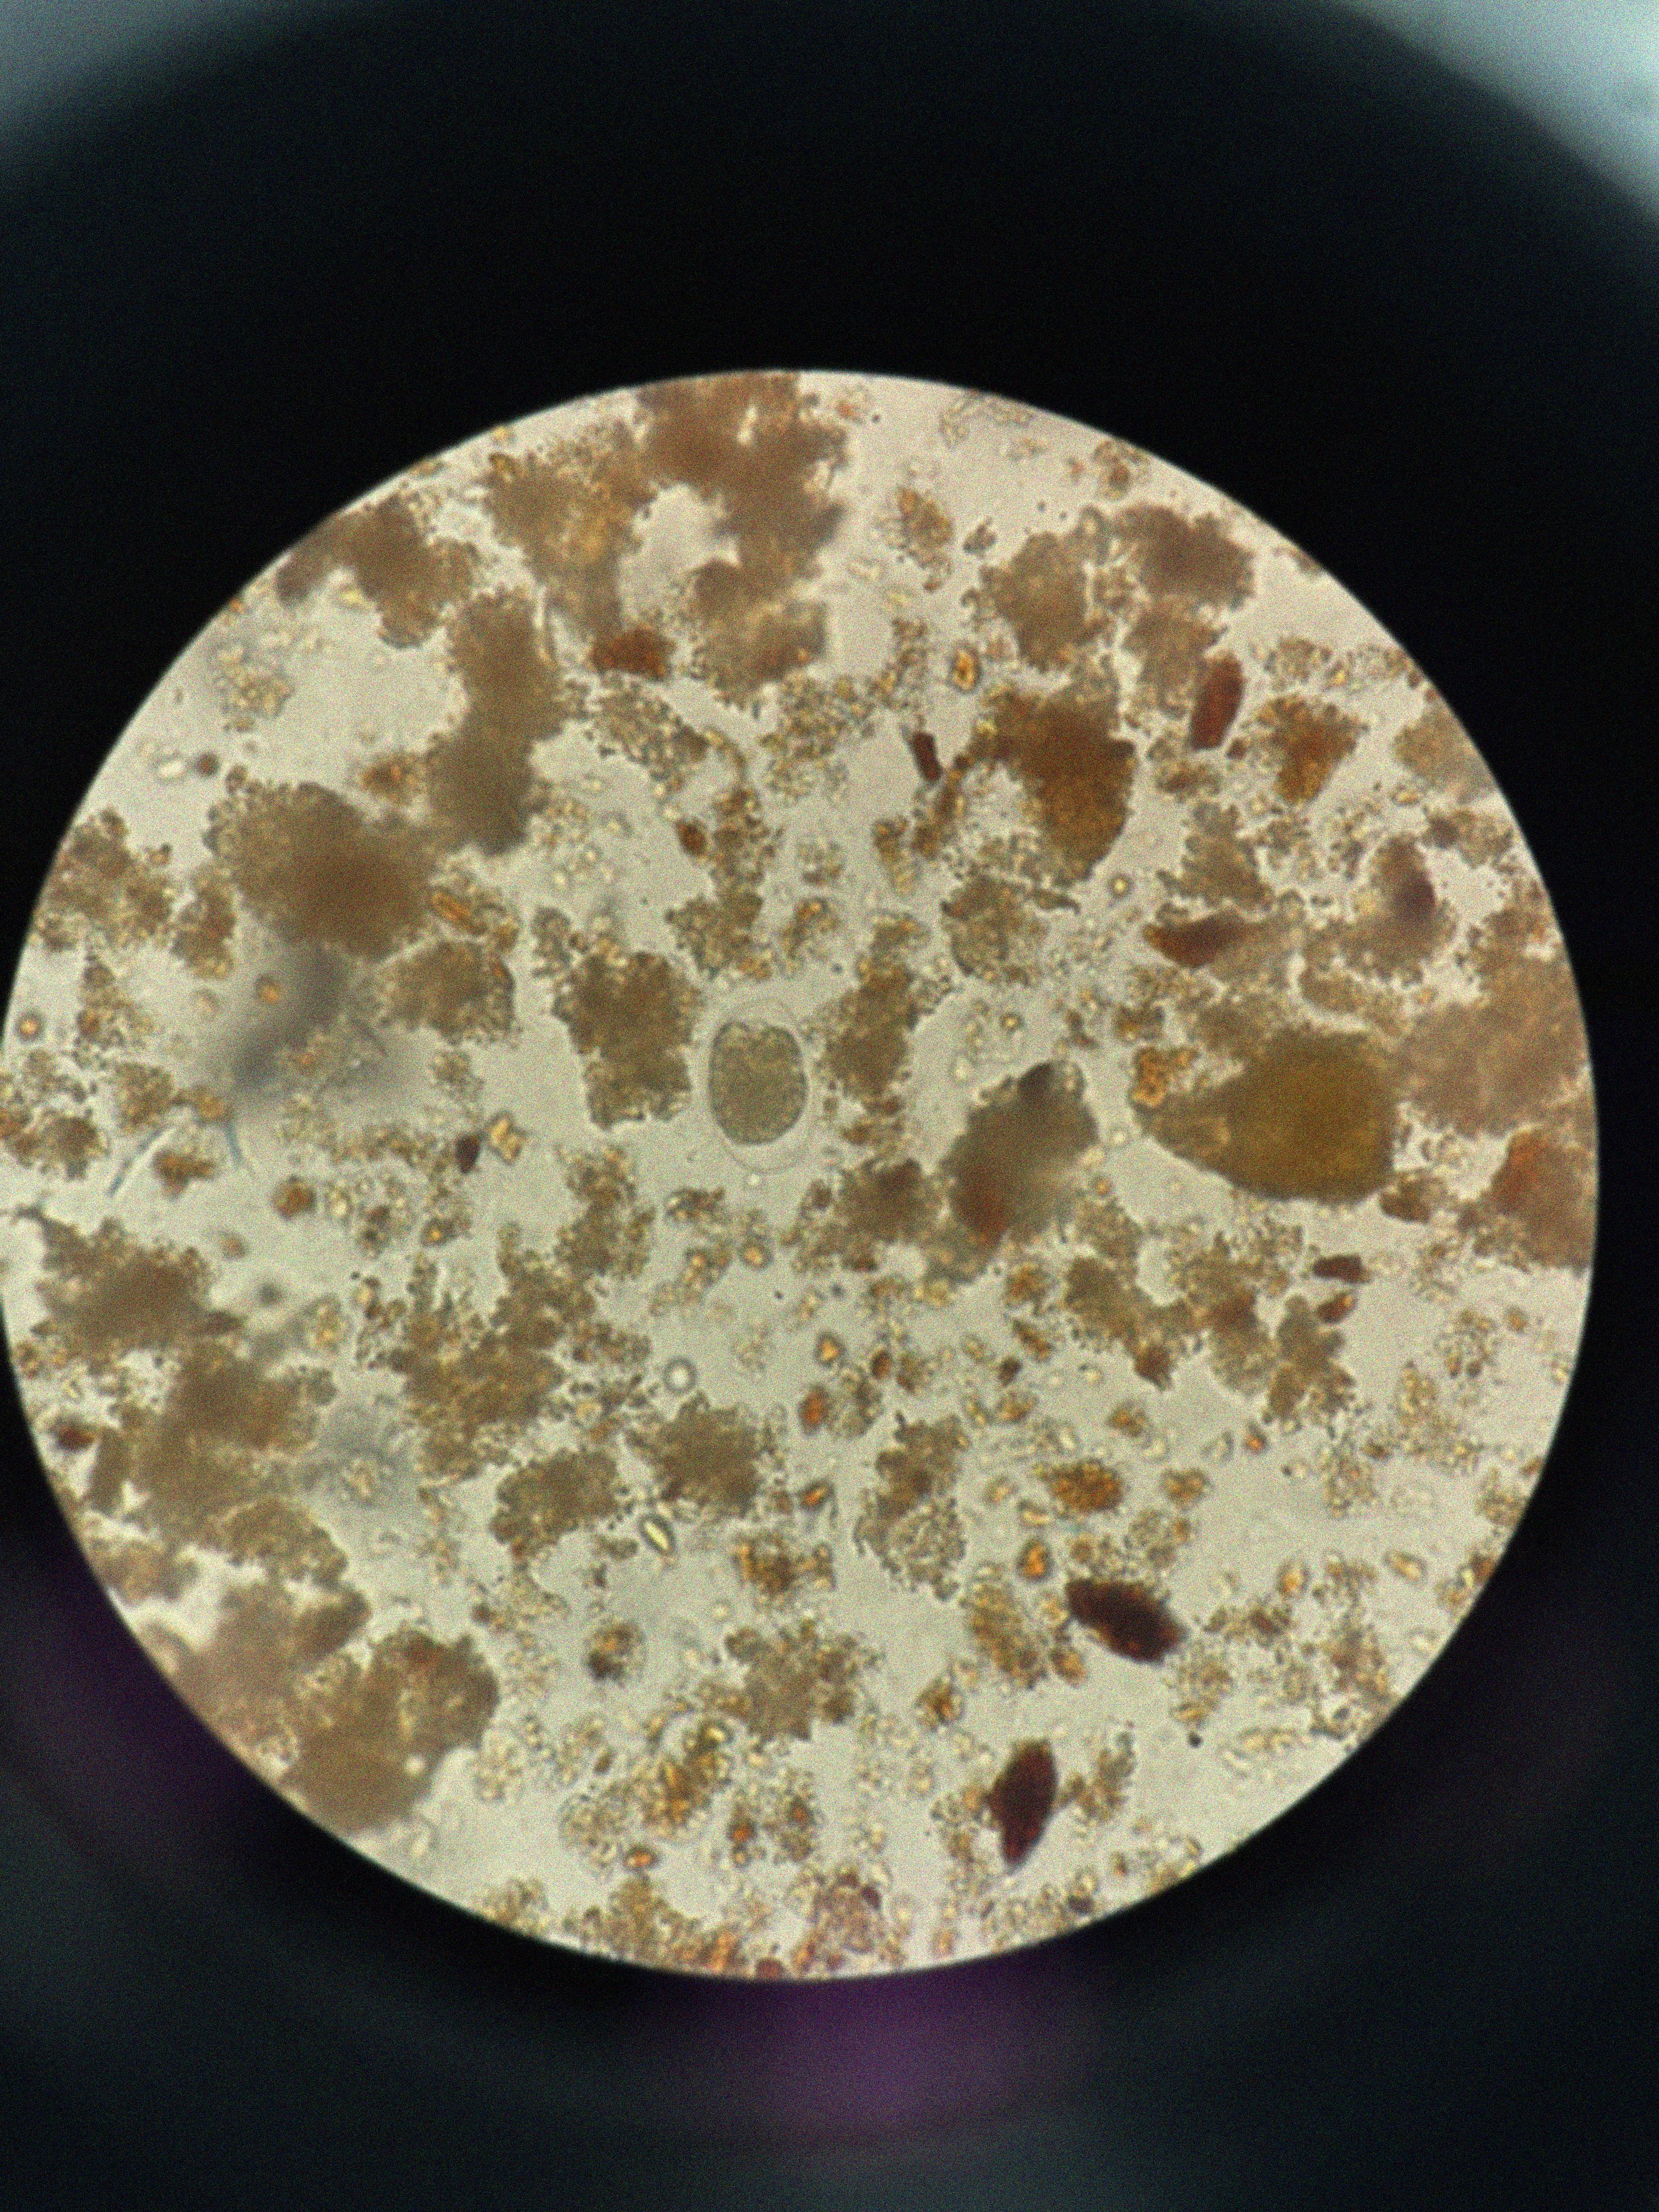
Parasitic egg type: Hookworm egg